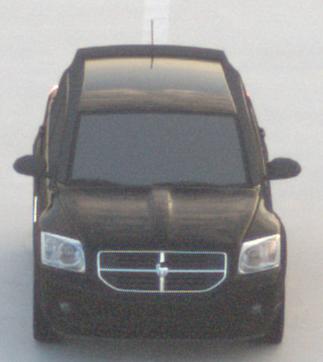
Make: Dodge
Model: Caliber 1.8
Detailed model: Caliber
Model produced from: 2006/06
Model produced until: 2009/03
Doors: 5
Color: black
Road condition: dry road
Daytime: sunrise or sunset
Contrast: medium contrast